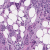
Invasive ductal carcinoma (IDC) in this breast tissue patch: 1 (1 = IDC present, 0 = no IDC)